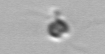
Label: flagellate